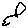
Label: bird